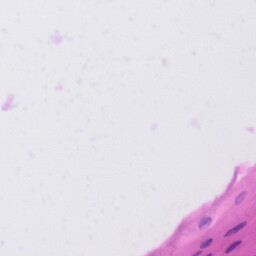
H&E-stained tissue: Tonsil